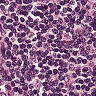
Metastatic tissue present: no